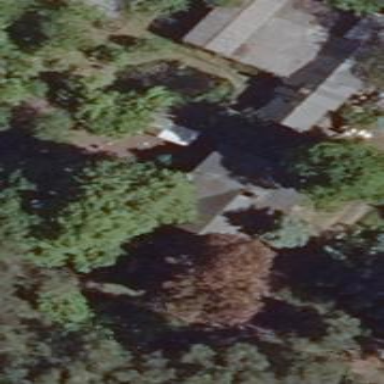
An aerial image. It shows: Detached building.